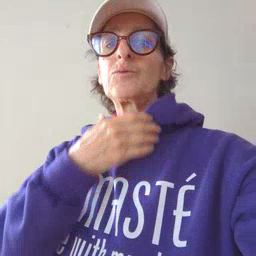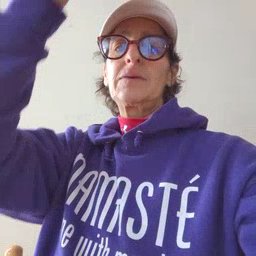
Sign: giraffe